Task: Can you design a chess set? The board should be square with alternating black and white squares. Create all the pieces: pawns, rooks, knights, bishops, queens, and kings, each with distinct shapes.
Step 5590:
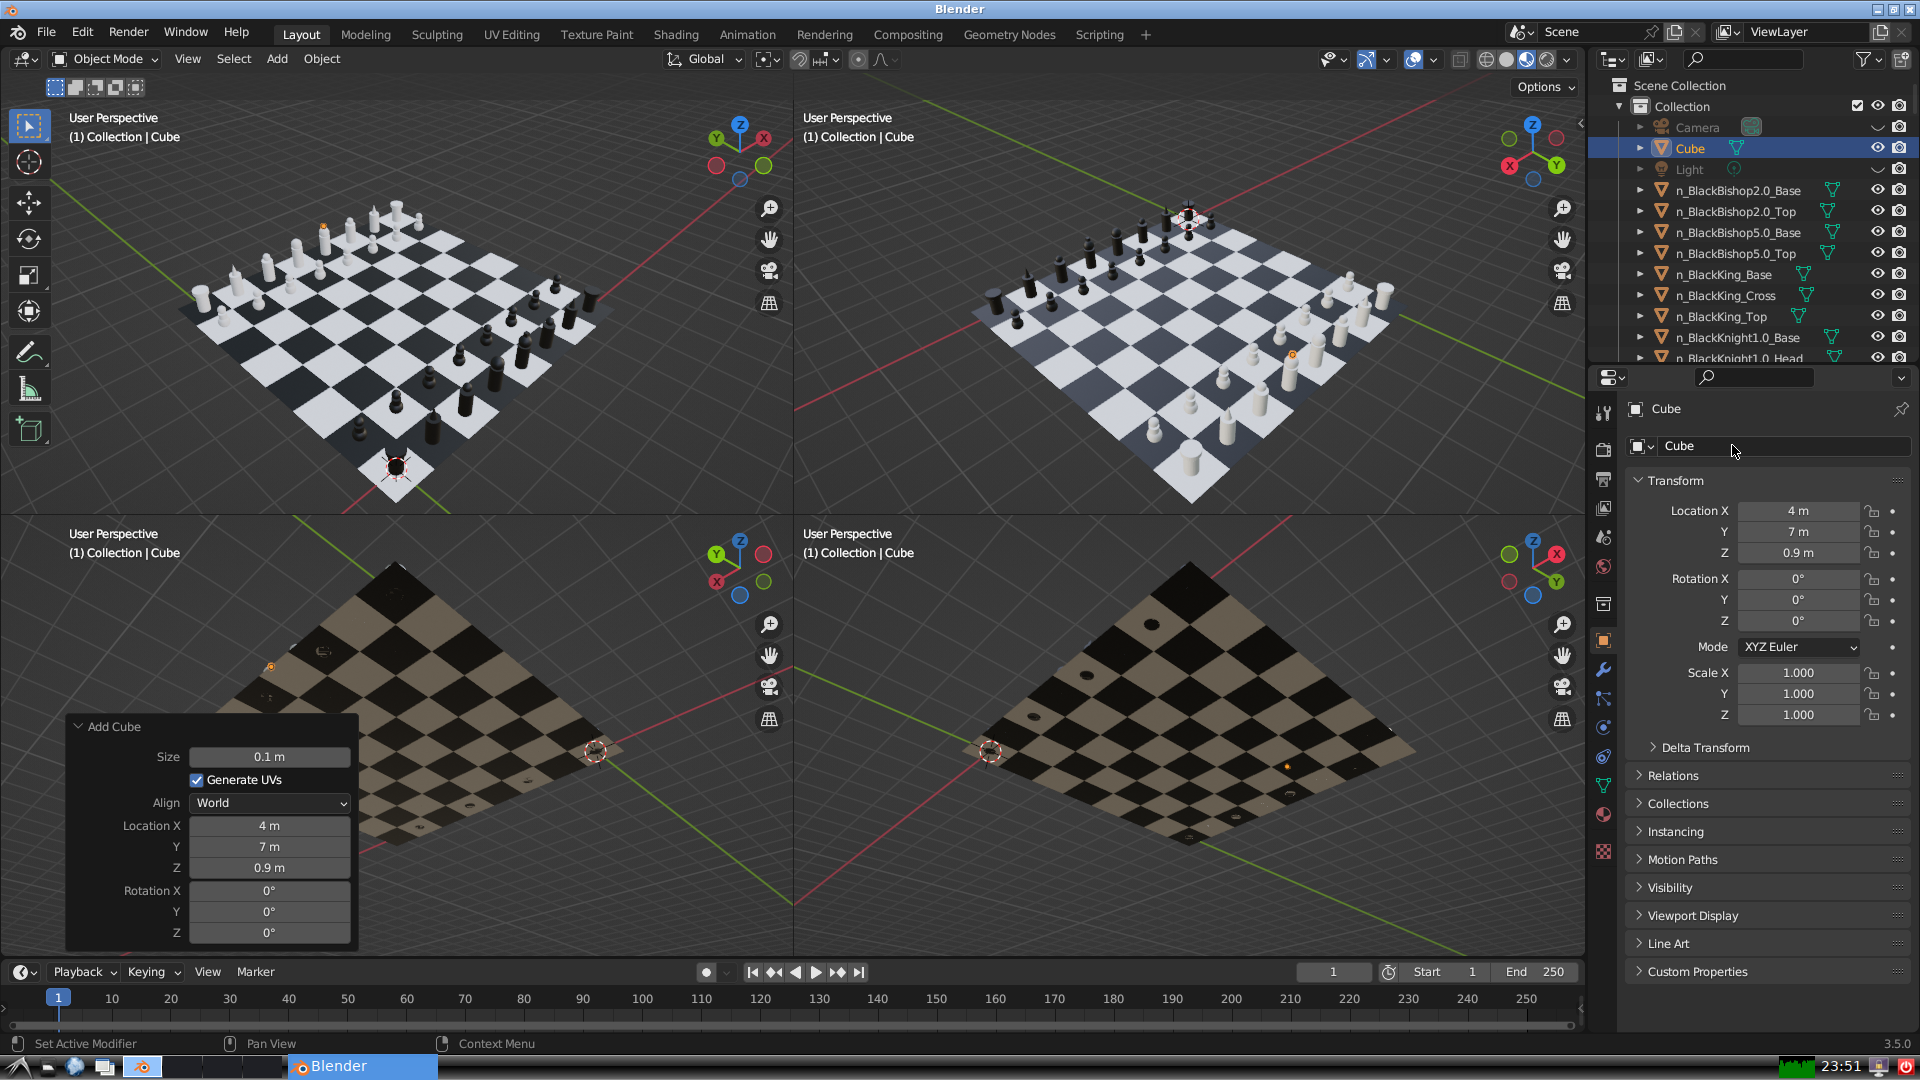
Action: click: no